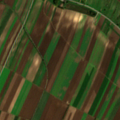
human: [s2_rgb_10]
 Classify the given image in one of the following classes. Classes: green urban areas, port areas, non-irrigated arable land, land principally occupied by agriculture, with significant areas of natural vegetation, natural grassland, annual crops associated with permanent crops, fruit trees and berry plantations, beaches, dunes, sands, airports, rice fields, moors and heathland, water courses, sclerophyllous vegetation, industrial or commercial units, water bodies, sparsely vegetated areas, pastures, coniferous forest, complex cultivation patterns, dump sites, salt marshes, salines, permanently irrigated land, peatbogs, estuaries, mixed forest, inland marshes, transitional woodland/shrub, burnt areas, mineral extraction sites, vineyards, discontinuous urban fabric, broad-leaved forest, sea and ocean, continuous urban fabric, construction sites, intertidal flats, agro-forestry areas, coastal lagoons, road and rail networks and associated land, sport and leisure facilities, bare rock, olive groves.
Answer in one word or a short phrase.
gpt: discontinuous urban fabric, non-irrigated arable land, land principally occupied by agriculture, with significant areas of natural vegetation